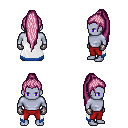
a pixel art fantasy rpg character, male body template, dark elf, purple skin, white trimmed cape, red pants, pink extra-long topknot hairstyle, metal gloves, four views (front, back, left, right), 2x2 character sprite sheet, small pixel art, hard edges, no anti-aliasing